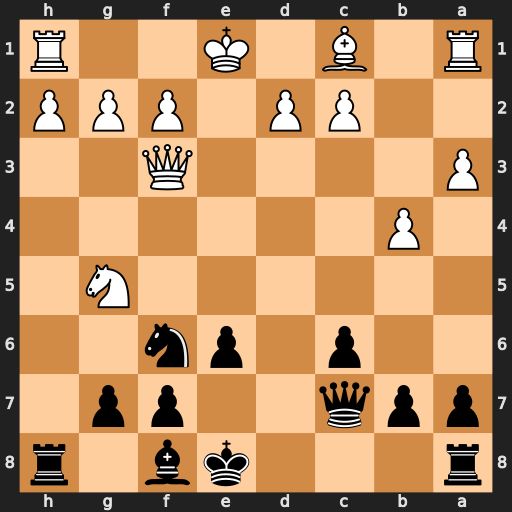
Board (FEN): r3kb1r/ppq2pp1/2p1pn2/6N1/1P6/P4Q2/2PP1PPP/R1B1K2R
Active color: b
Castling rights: KQkq
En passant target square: -
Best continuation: Qe5+ Qe3 Qxa1